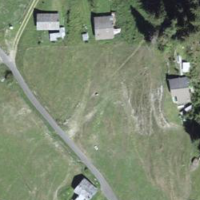
EUNIS habitat code: 26
Species observed at this site:
Pinus cembra
Plantago media
Lotus corniculatus
Veronica montana
Salix caprea
Equisetum arvense
Euphorbia cyparissias
Phyteuma betonicifolium
Phyteuma orbiculare